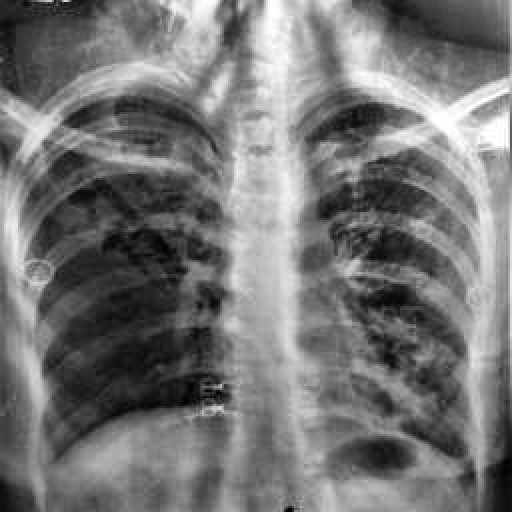
Finding: TUBERCULOSIS